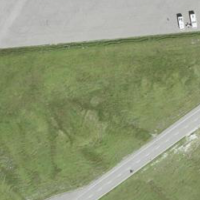
EUNIS habitat code: 25
Species observed at this site:
Anthus pratensis
Emberiza citrinella
Carduelis carduelis